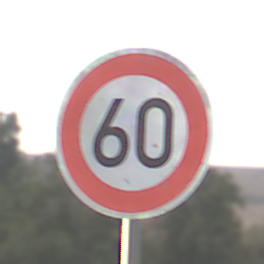
Verkehrszeichen: Geschwindigkeit60
Umgebung: Outdoor, Nature
Tageszeit: MorningAfternoon
Wetter: Overcast
Licht: Natural
Jahreszeit: NotSpecified
Kontrast: LowContrast